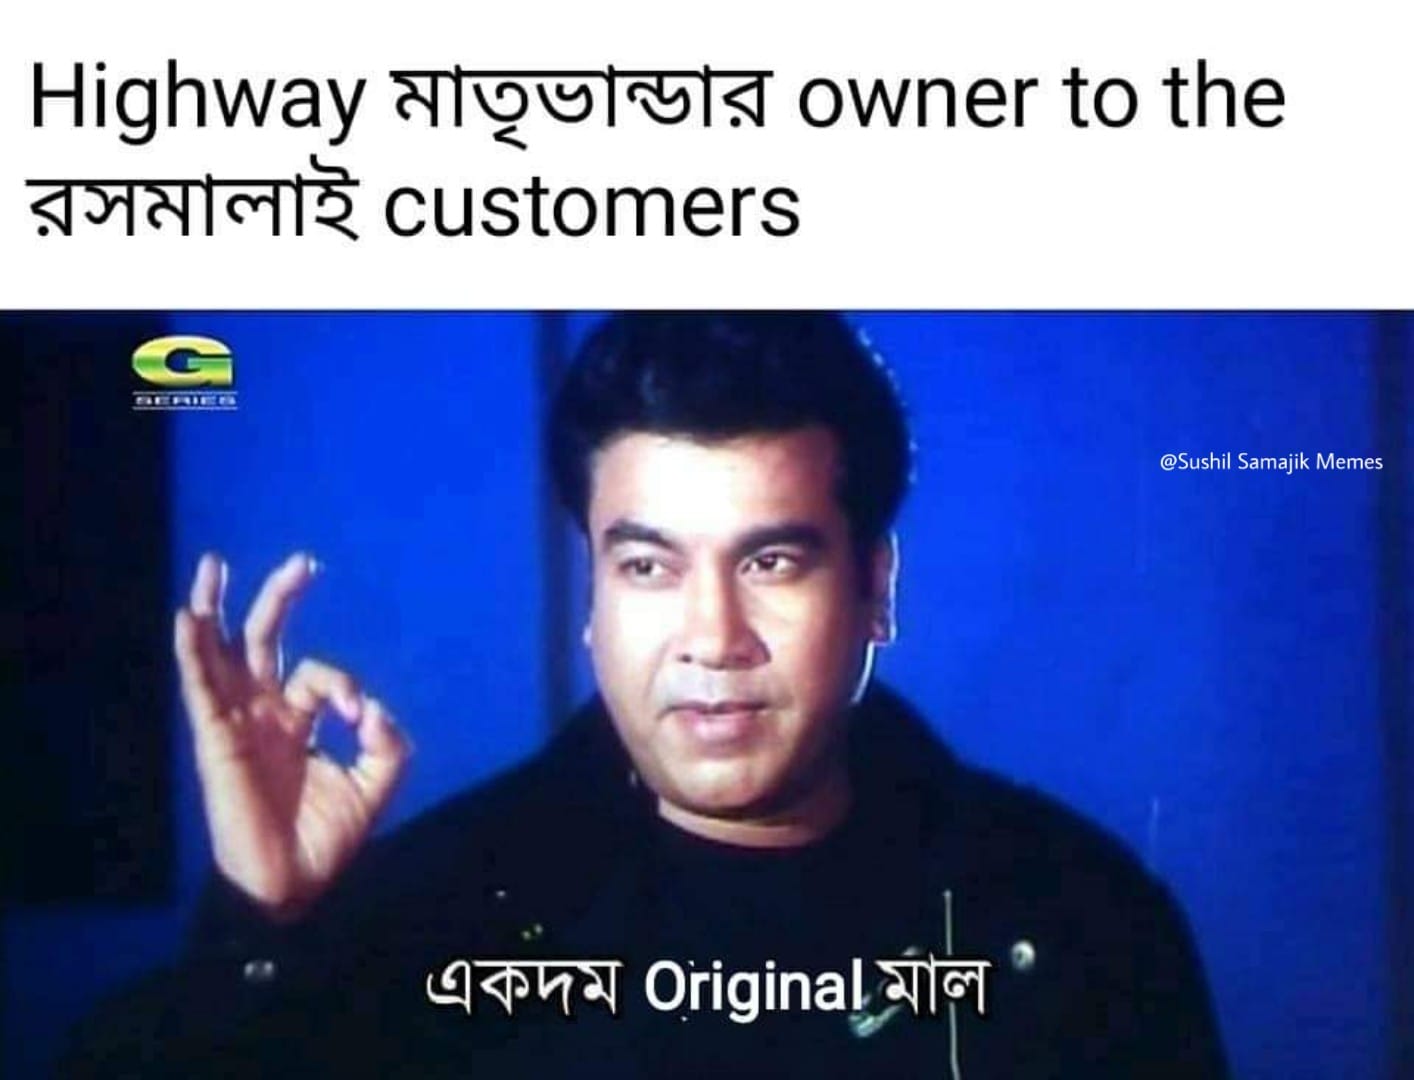
Caption: Highway  মাতৃভান্ডার   owner to the রসমালাই  customers  একদম  Original মাল
Label: non-hate